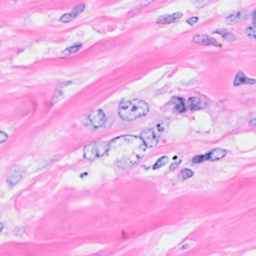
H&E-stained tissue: Breast